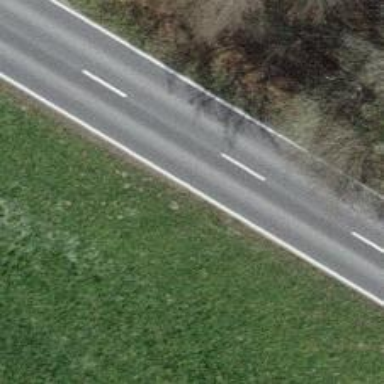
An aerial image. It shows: Tertiary road.